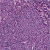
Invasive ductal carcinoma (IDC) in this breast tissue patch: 0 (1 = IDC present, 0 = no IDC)